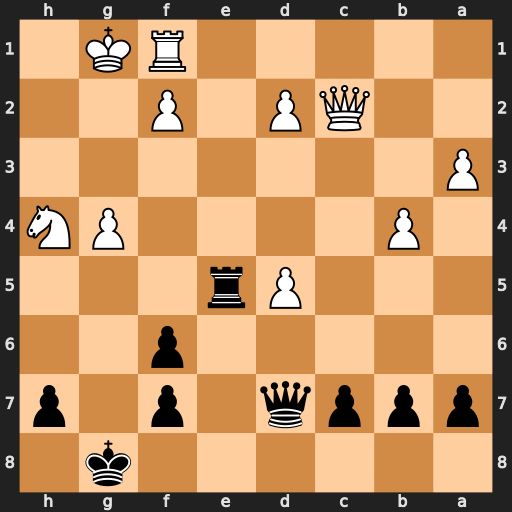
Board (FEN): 6k1/pppq1p1p/5p2/3Pr3/1P4PN/P7/2QP1P2/5RK1
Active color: b
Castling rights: -
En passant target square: -
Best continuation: Qxg4+ Ng2 Rg5 Qe4 Qxe4